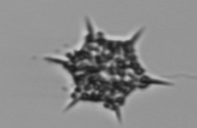
Label: Dictyocha